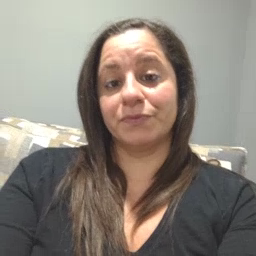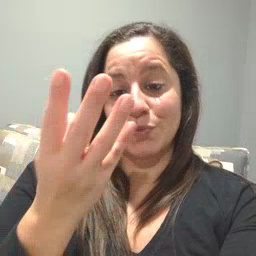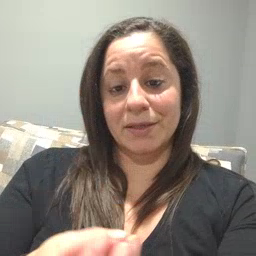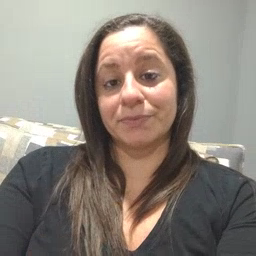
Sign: wet